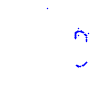
Particle: proton